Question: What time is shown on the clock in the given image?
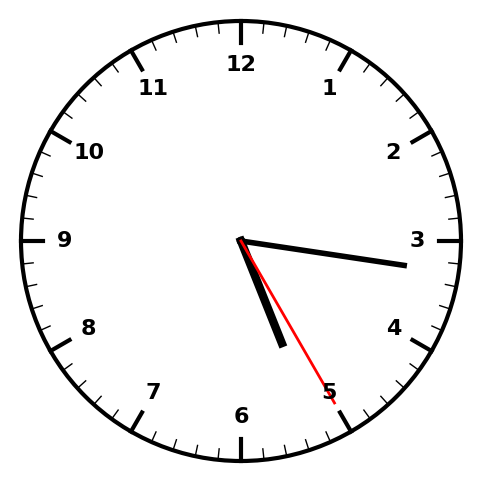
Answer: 05:16:25